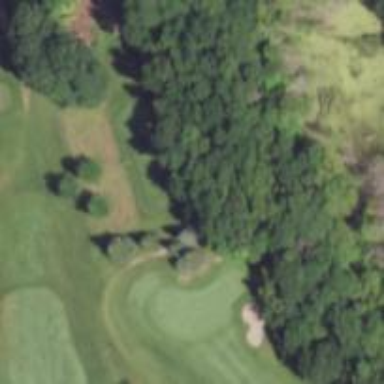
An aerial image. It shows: Path designated for golf carts.